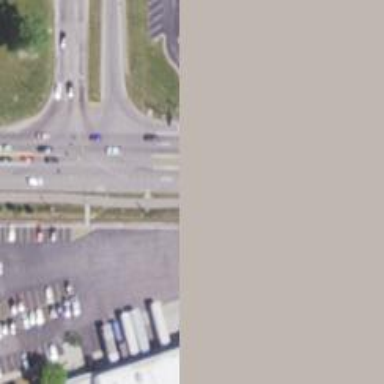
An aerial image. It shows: Uncontrolled road crossing with marked lines.